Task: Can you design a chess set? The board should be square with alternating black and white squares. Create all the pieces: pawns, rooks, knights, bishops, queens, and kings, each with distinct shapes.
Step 558:
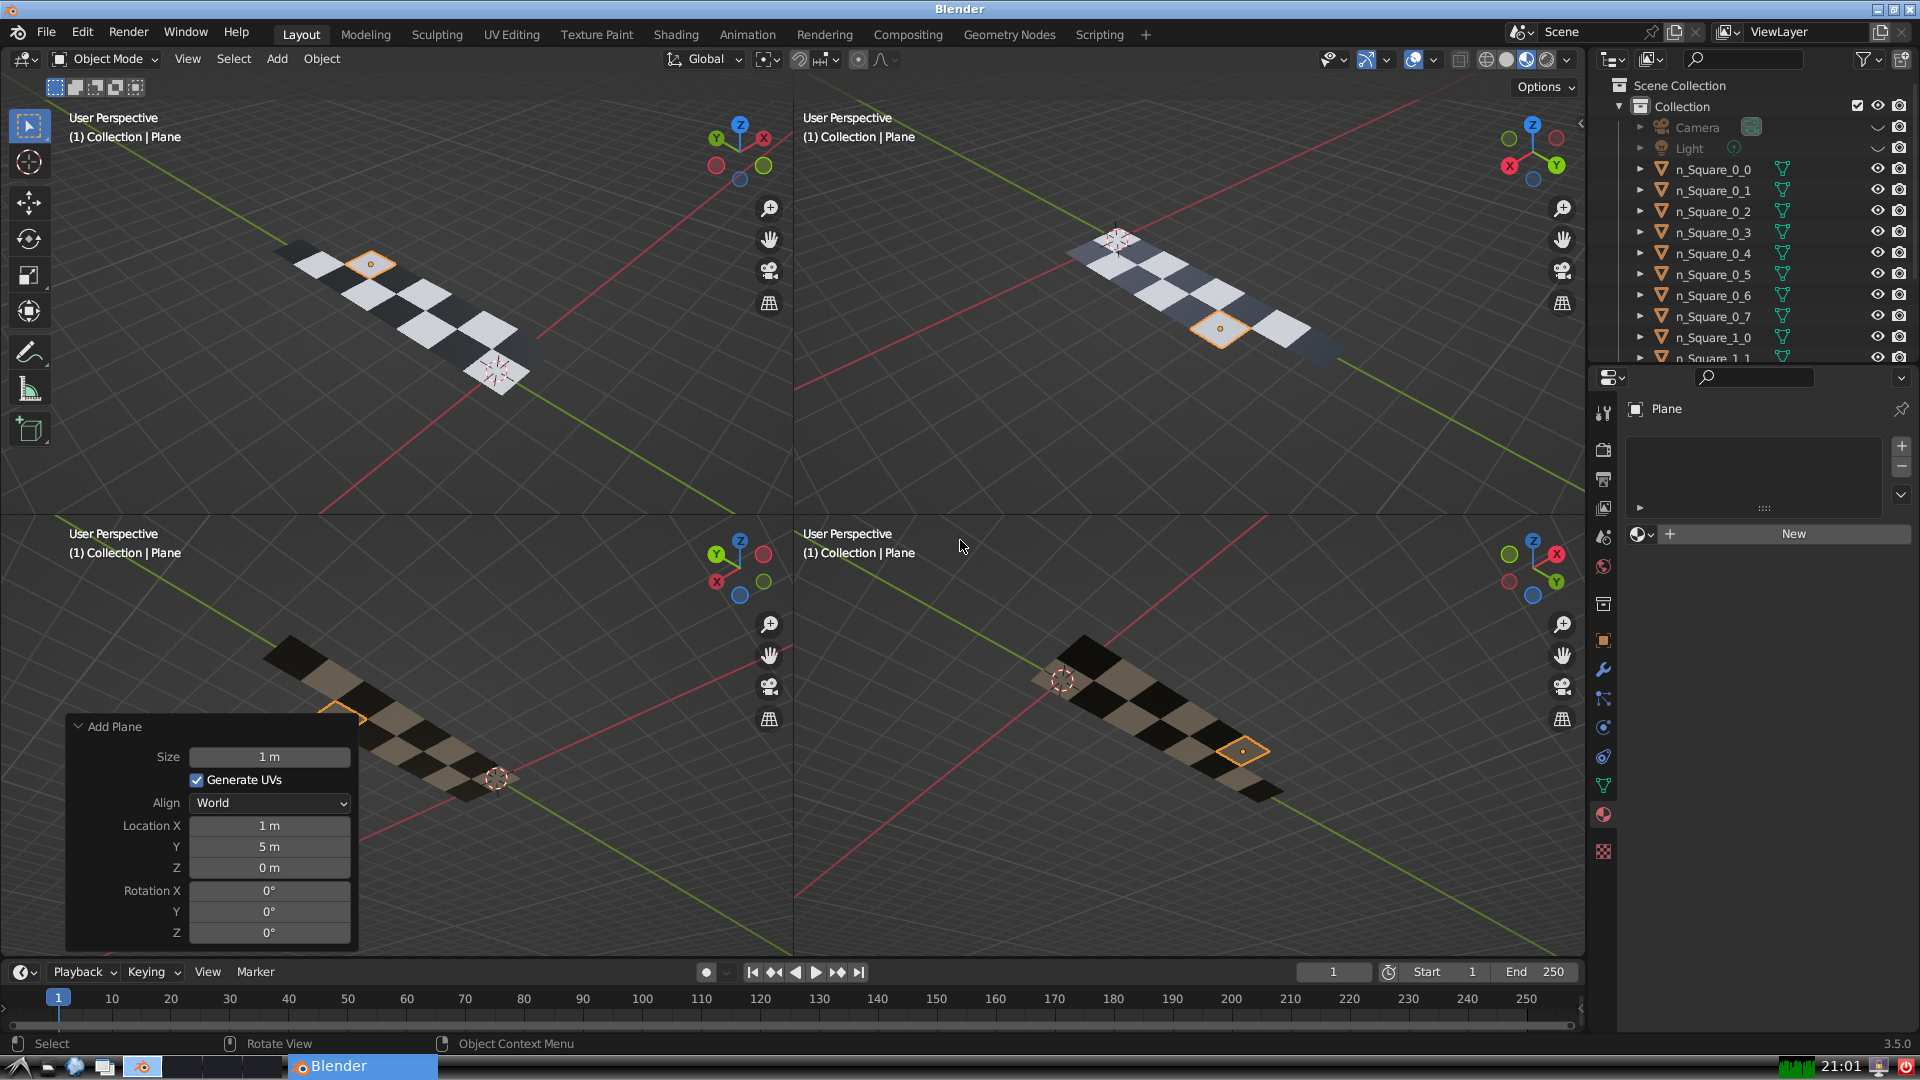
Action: {"key_press": ['Ctrl, Home']}